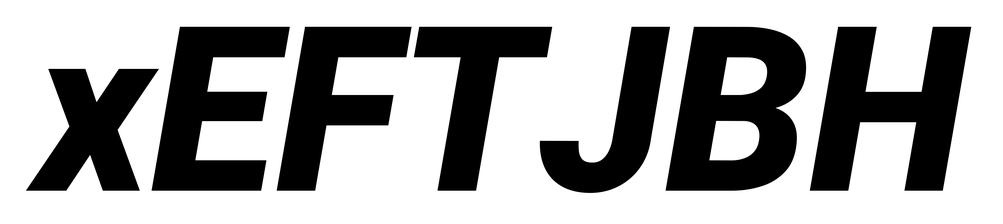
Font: Roboto-Italic_Black_Italic